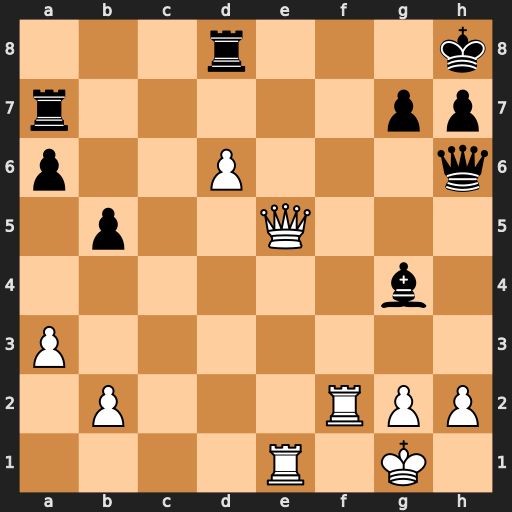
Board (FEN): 3r3k/r5pp/p2P3q/1p2Q3/6b1/P7/1P3RPP/4R1K1
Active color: w
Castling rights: -
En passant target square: -
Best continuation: Qe8+ Rxe8 Rxe8#